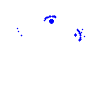
Particle: electron